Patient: sex M, age 77
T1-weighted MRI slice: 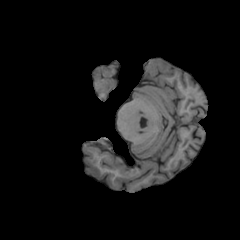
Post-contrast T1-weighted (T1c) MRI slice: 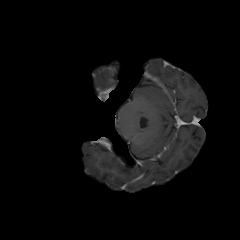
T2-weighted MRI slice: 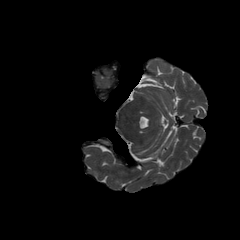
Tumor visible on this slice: no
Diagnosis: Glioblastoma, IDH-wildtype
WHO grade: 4